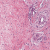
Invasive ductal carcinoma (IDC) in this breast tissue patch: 0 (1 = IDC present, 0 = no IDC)